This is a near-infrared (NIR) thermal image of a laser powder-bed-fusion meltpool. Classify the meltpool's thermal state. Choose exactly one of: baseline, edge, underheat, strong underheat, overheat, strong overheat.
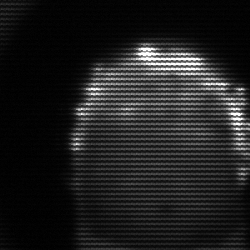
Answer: baseline